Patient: sex M, age 76
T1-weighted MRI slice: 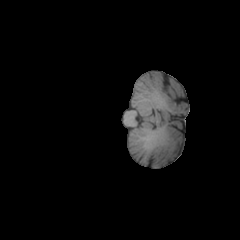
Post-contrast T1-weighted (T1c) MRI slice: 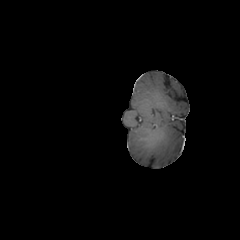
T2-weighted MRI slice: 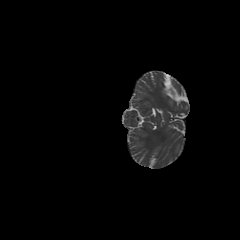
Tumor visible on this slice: no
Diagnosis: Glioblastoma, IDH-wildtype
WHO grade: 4